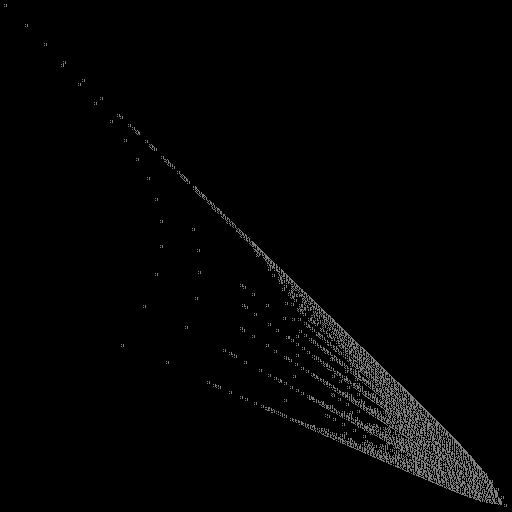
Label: drumlin